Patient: sex M, age 61
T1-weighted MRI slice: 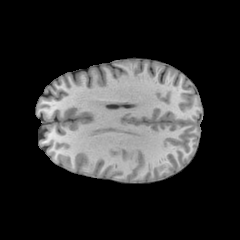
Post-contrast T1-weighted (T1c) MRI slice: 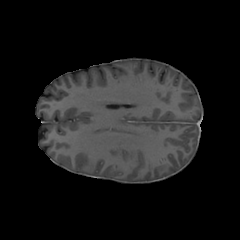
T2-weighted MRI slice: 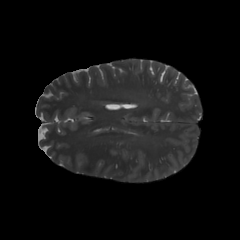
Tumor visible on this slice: no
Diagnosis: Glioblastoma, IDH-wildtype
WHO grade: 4